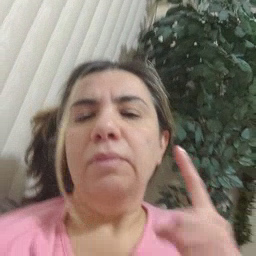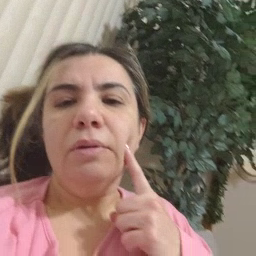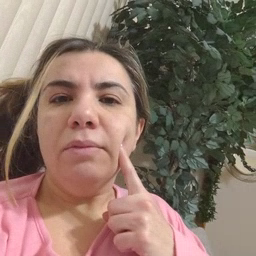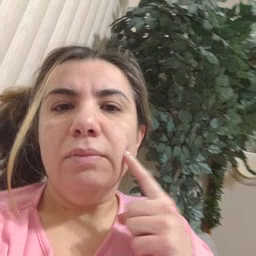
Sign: chin